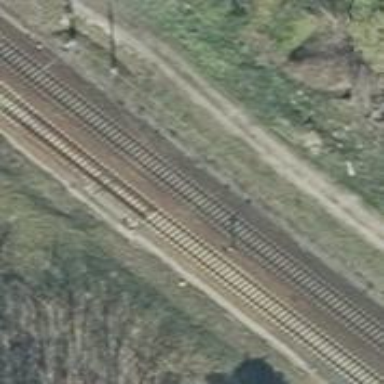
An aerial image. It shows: Railway switch with turnout to the right.